Question: I've had great experiences asking for help here before and I'm hoping to get some help again.
I'm estimating a rather large mixed effects model in which one of the random effects has over 150 different levels. That would make a standard caterpillar plot to be quite unreadable.
I would like, if all possible, to get a caterpillar plot of just the levels of the random effect that are, for a lack of better term, "significant". That is: I want a caterpillar plot in which either the random intercept the random slope for a varying coefficient has a "confidence interval" (I know that's not quite what it is) that does not include zero.
Consider this standard model from the 'sleepstudy' data that is standard with 'lme4'.
'''
library(lme4)
fit <- lmer(Reaction ~ Days + (Days|Subject), sleepstudy)
ggCaterpillar(ranef(fit,condVar=TRUE), QQ=FALSE, likeDotplot=TRUE, reorder=FALSE)[["Subject"]]
'''
I would get this caterpillar plot.

The caterpillar plot I use comes from <URL>.
Basically, I want a caterpillar plot that would just include the levels for 308, 309, 310, 330, 331, 335, 337, 349, 350, 352, and 370 because those levels had either intercepts slopes whose intervals did not include zero. I ask because my caterpillar plot of over 150 different levels is kind of unreadable and I think this might be a worthwhile solution to it.
Reproducible code follows. I genuinely appreciate any help.
'''
# https://stackoverflow.com/questions/34120578/how-can-i-sort-random-effects-by-value-of-the-random-effect-not-the-intercept
ggCaterpillar <- function(re, QQ=TRUE, likeDotplot=TRUE, reorder=TRUE) {
require(ggplot2)
f <- function(x) {
pv <- attr(x, "postVar")
cols <- 1:(dim(pv)[1])
se <- unlist(lapply(cols, function(i) sqrt(pv[i, i, ])))
if (reorder) {
ord <- unlist(lapply(x, order)) + rep((0:(ncol(x) - 1)) * nrow(x), each=nrow(x))
pDf <- data.frame(y=unlist(x)[ord],
ci=1.645*se[ord],
nQQ=rep(qnorm(ppoints(nrow(x))), ncol(x)),
ID=factor(rep(rownames(x), ncol(x))[ord], levels=rownames(x)[ord]),
ind=gl(ncol(x), nrow(x), labels=names(x)))
} else {
pDf <- data.frame(y=unlist(x),
ci=1.645*se,
nQQ=rep(qnorm(ppoints(nrow(x))), ncol(x)),
ID=factor(rep(rownames(x), ncol(x)), levels=rownames(x)),
ind=gl(ncol(x), nrow(x), labels=names(x)))
}
if(QQ) { ## normal QQ-plot
p <- ggplot(pDf, aes(nQQ, y))
p <- p + facet_wrap(~ ind, scales="free")
p <- p + xlab("Standard normal quantiles") + ylab("Random effect quantiles")
} else { ## caterpillar dotplot
p <- ggplot(pDf, aes(ID, y)) + coord_flip()
if(likeDotplot) { ## imitate dotplot() -> same scales for random effects
p <- p + facet_wrap(~ ind)
} else { ## different scales for random effects
p <- p + facet_grid(ind ~ ., scales="free_y")
}
p <- p + xlab("Levels of the Random Effect") + ylab("Random Effect")
}
p <- p + theme(legend.position="none")
p <- p + geom_hline(yintercept=0)
p <- p + geom_errorbar(aes(ymin=y-ci, ymax=y+ci), width=0, colour="black")
p <- p + geom_point(aes(size=1.2), colour="blue")
return(p)
}
lapply(re, f)
}
library(lme4)
fit <- lmer(Reaction ~ Days + (Days|Subject), sleepstudy)
ggCaterpillar(ranef(fit,condVar=TRUE), QQ=FALSE, likeDotplot=TRUE, reorder=FALSE)[["Subject"]]
ggsave(file="sleepstudy.png")
'''
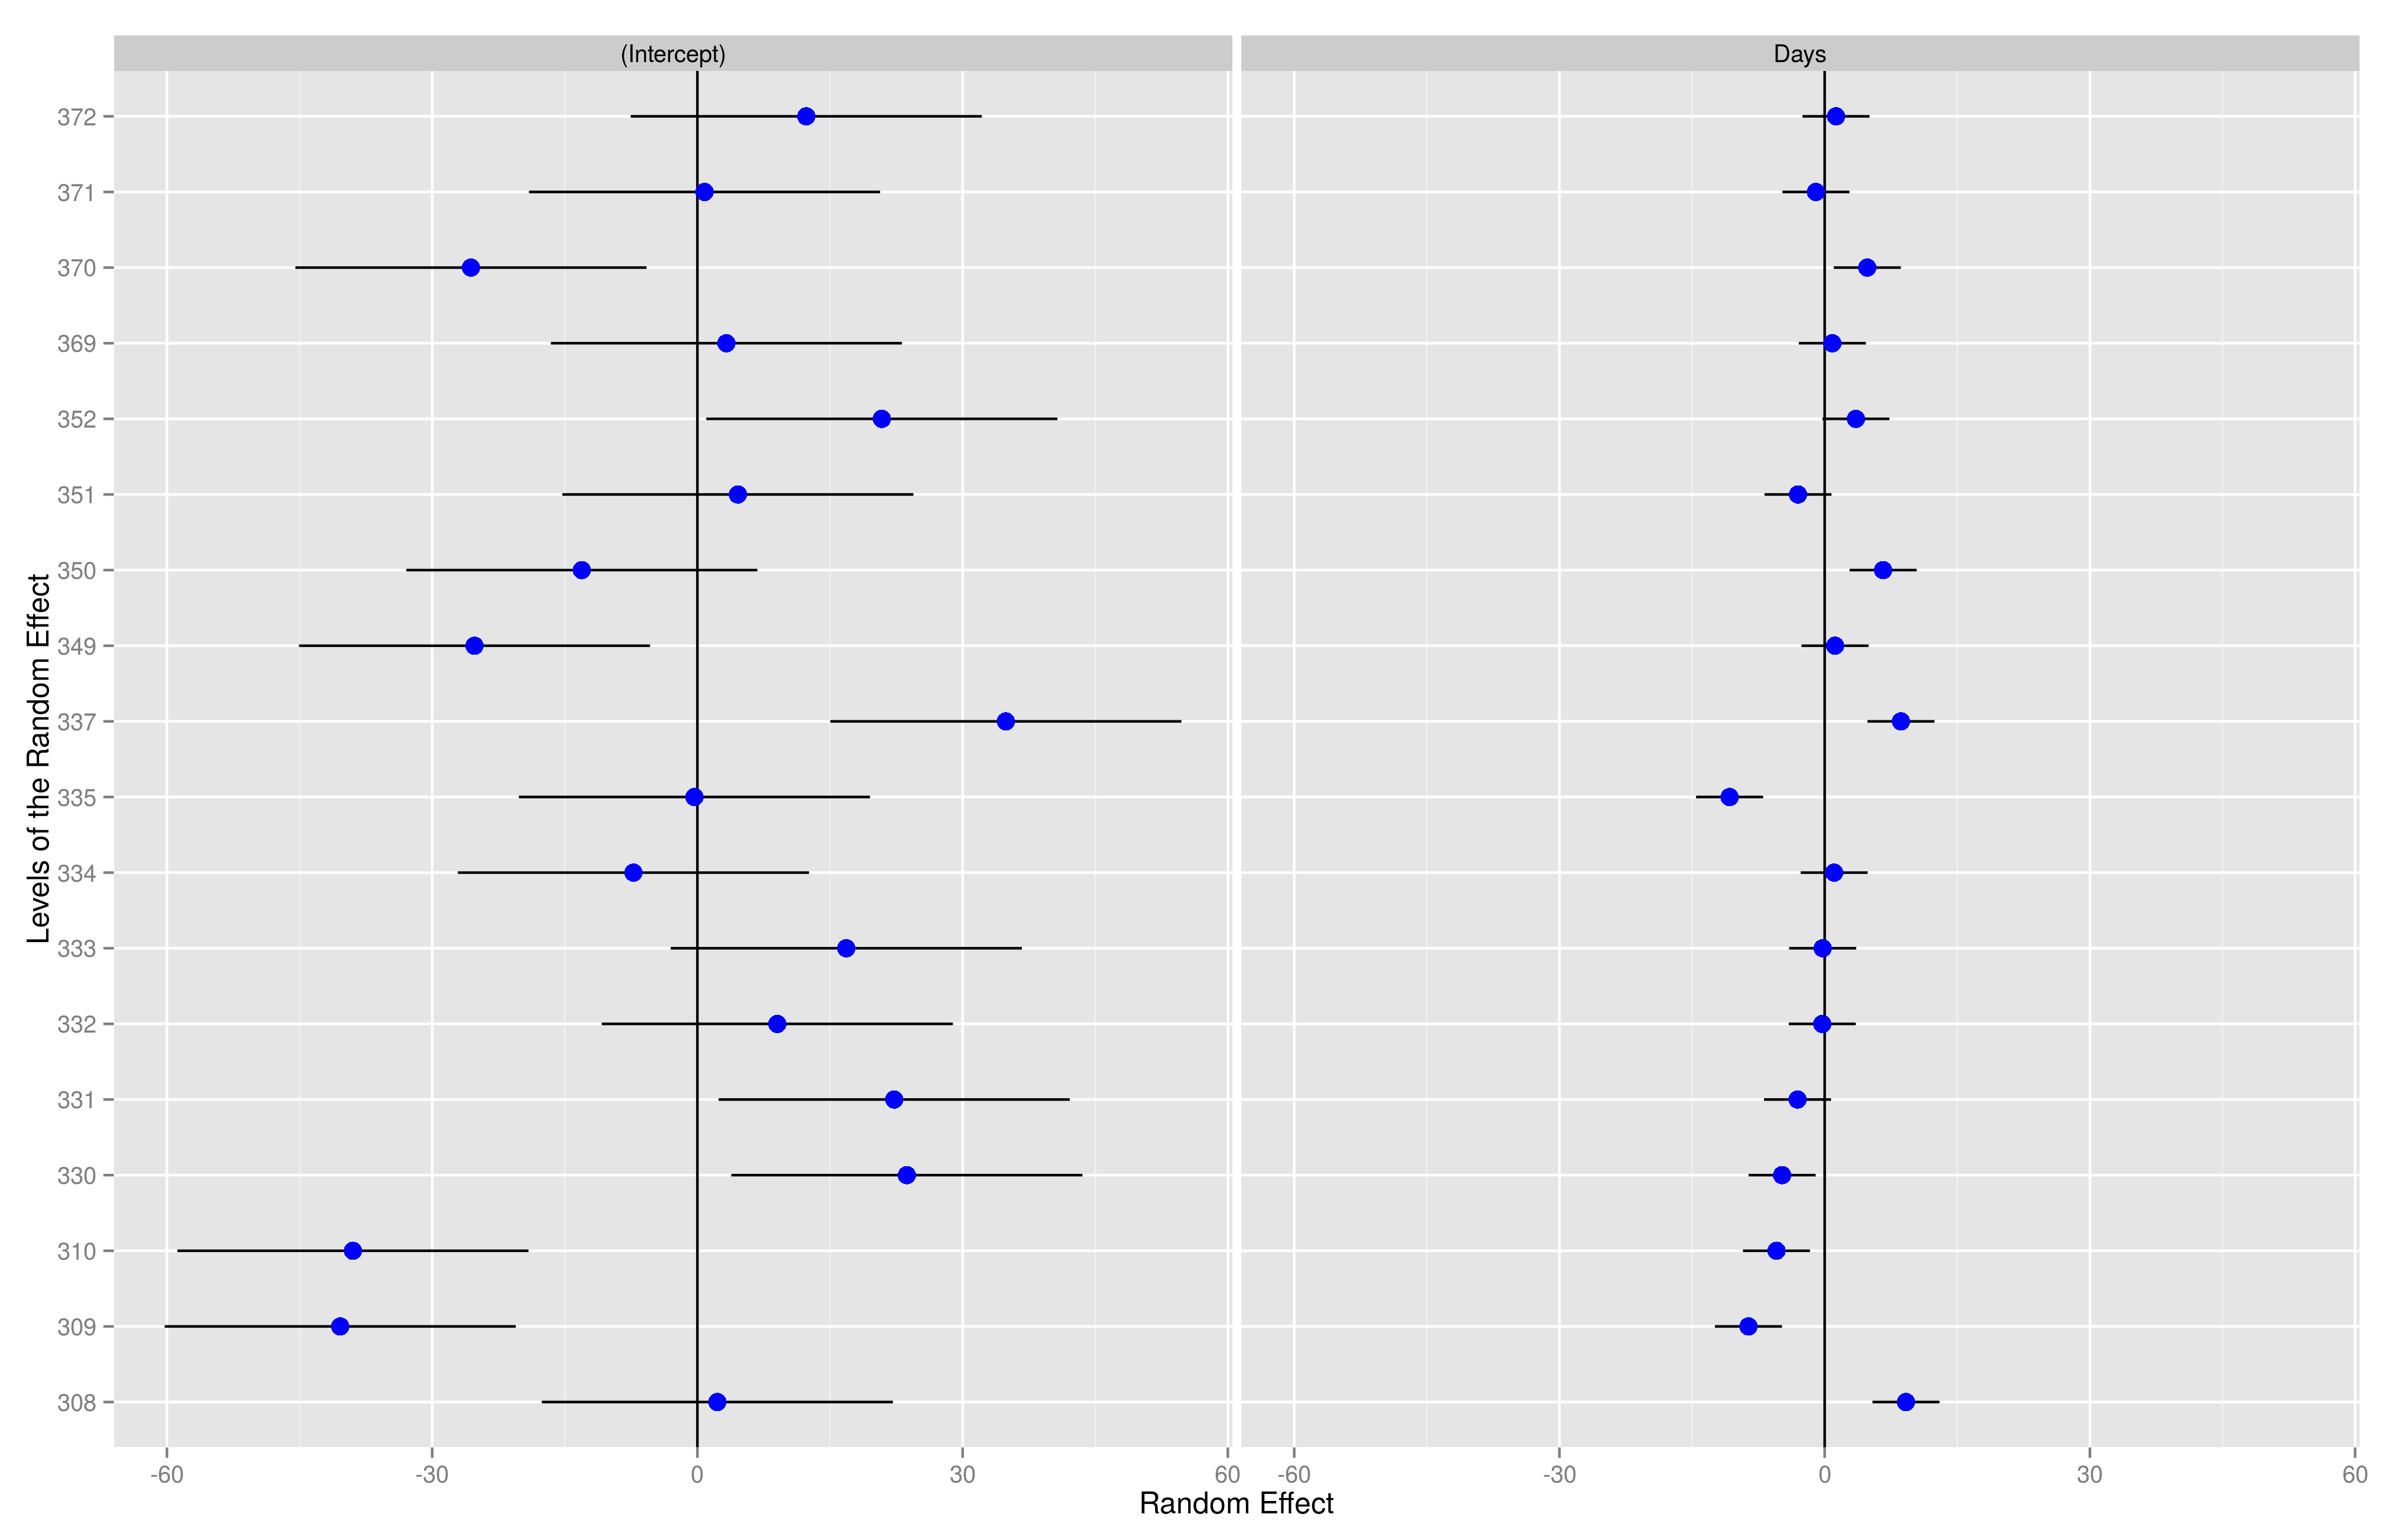
Answer: First, thanks for putting "significant" in quotation marks ... everyone reading this should remember that significance doesn't have any meaning in this context (it might be better to use a Z-statistic (value/std.error) criterion such as |Z|>1.5 or |Z|>1.75 instead, just to emphasize that this is an inferential threshold ...)
I ended up getting a little carried away ... I decided that it would be better to refactor/modularize things a little bit, so I wrote an 'augment' method (designed to work with the 'broom' package) that constructs useful data frames from 'ranef.mer' objects ... once this is done, the manipulations you want are pretty easy.
I put the 'augment.ranef.mer' code at the end of my answer -- it's a bit long (you'll need to source it before you can run the code here). : this 'augment' method has been part of the 'broom.mixed' package for a while now ...
'''
library(broom)
library(reshape2)
library(plyr)
'''
Apply the 'augment' method to the RE object:
'''
rr <- ranef(fit,condVar=TRUE)
aa <- augment(rr)
names(aa)
## [1] "grp" "variable" "level" "estimate" "qq" "std.error"
## [7] "p" "lb" "ub"
'''
Now the 'ggplot' code is pretty basic. I'm using 'geom_errorbarh(height=0)' rather than 'geom_pointrange()+coord_flip()' because 'ggplot2' can't use 'coord_flip' with 'facet_wrap(...,scales="free")' ...
'''
## Q-Q plot:
g0 <- ggplot(aa,aes(estimate,qq,xmin=lb,xmax=ub))+
geom_errorbarh(height=0)+
geom_point()+facet_wrap(~variable,scale="free_x")
## regular caterpillar plot:
g1 <- ggplot(aa,aes(estimate,level,xmin=lb,xmax=ub))+
geom_errorbarh(height=0)+
geom_vline(xintercept=0,lty=2)+
geom_point()+facet_wrap(~variable,scale="free_x")
'''
Now find the levels you want to keep:
'''
aa2 <- ddply(aa,c("grp","level"),
transform,
keep=any(p<0.05))
aa3 <- subset(aa2,keep)
'''
Update caterpillar plot with only levels with "significant" slopes or intercepts:
'''
g1 %+% aa3
'''
If you only wanted to highlight "significant" levels rather than removing "non-significant" levels entirely
'''
ggplot(aa2,aes(estimate,level,xmin=lb,xmax=ub,colour=factor(keep)))+
geom_errorbarh(height=0)+
geom_vline(xintercept=0,lty=2)+
geom_point()+facet_wrap(~variable,scale="free_x")+
scale_colour_manual(values=c("black","red"),guide=FALSE)
'''
---
'''
##' @importFrom reshape2 melt
##' @importFrom plyr ldply name_rows
augment.ranef.mer <- function(x,
ci.level=0.9,
reorder=TRUE,
order.var=1) {
tmpf <- function(z) {
if (is.character(order.var) && !order.var %in% names(z)) {
order.var <- 1
warning("order.var not found, resetting to 1")
}
## would use plyr::name_rows, but want levels first
zz <- data.frame(level=rownames(z),z,check.names=FALSE)
if (reorder) {
## if numeric order var, add 1 to account for level column
ov <- if (is.numeric(order.var)) order.var+1 else order.var
zz$level <- reorder(zz$level, zz[,order.var+1], FUN=identity)
}
## Q-Q values, for each column separately
qq <- c(apply(z,2,function(y) {
qnorm(ppoints(nrow(z)))[order(order(y))]
}))
rownames(zz) <- NULL
pv <- attr(z, "postVar")
cols <- 1:(dim(pv)[1])
se <- unlist(lapply(cols, function(i) sqrt(pv[i, i, ])))
## n.b.: depends on explicit column-major ordering of se/melt
zzz <- cbind(melt(zz,id.vars="level",value.name="estimate"),
qq=qq,std.error=se)
## reorder columns:
subset(zzz,select=c(variable, level, estimate, qq, std.error))
}
dd <- ldply(x,tmpf,.id="grp")
ci.val <- -qnorm((1-ci.level)/2)
transform(dd,
p=2*pnorm(-abs(estimate/std.error)), ## 2-tailed p-val
lb=estimate-ci.val*std.error,
ub=estimate+ci.val*std.error)
}
'''